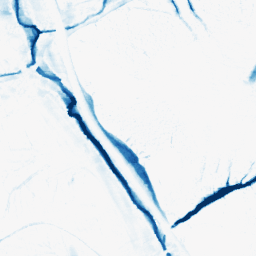
Category: morphological
Decomposition family: morphological_ellipse
Decomposition parameters: operation: closing
width: 10
height: 20
Upsampling method: cubic_catmull_rom
Upsampling parameters: scale: 2
Upsampling scale: 2